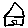
Label: house